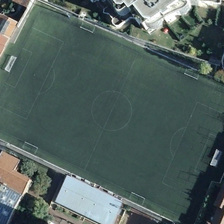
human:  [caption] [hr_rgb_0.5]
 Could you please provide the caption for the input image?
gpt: some buildings and trees are around a football field .

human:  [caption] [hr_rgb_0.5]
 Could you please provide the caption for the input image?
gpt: some buildings and trees are around a football field .

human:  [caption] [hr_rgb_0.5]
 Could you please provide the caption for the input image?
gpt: some buildings and trees are around a football field .

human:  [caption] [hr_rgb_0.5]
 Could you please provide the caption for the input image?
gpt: some buildings and trees are around a football field .

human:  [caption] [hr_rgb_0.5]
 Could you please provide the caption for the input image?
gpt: some buildings and trees are around a football field .